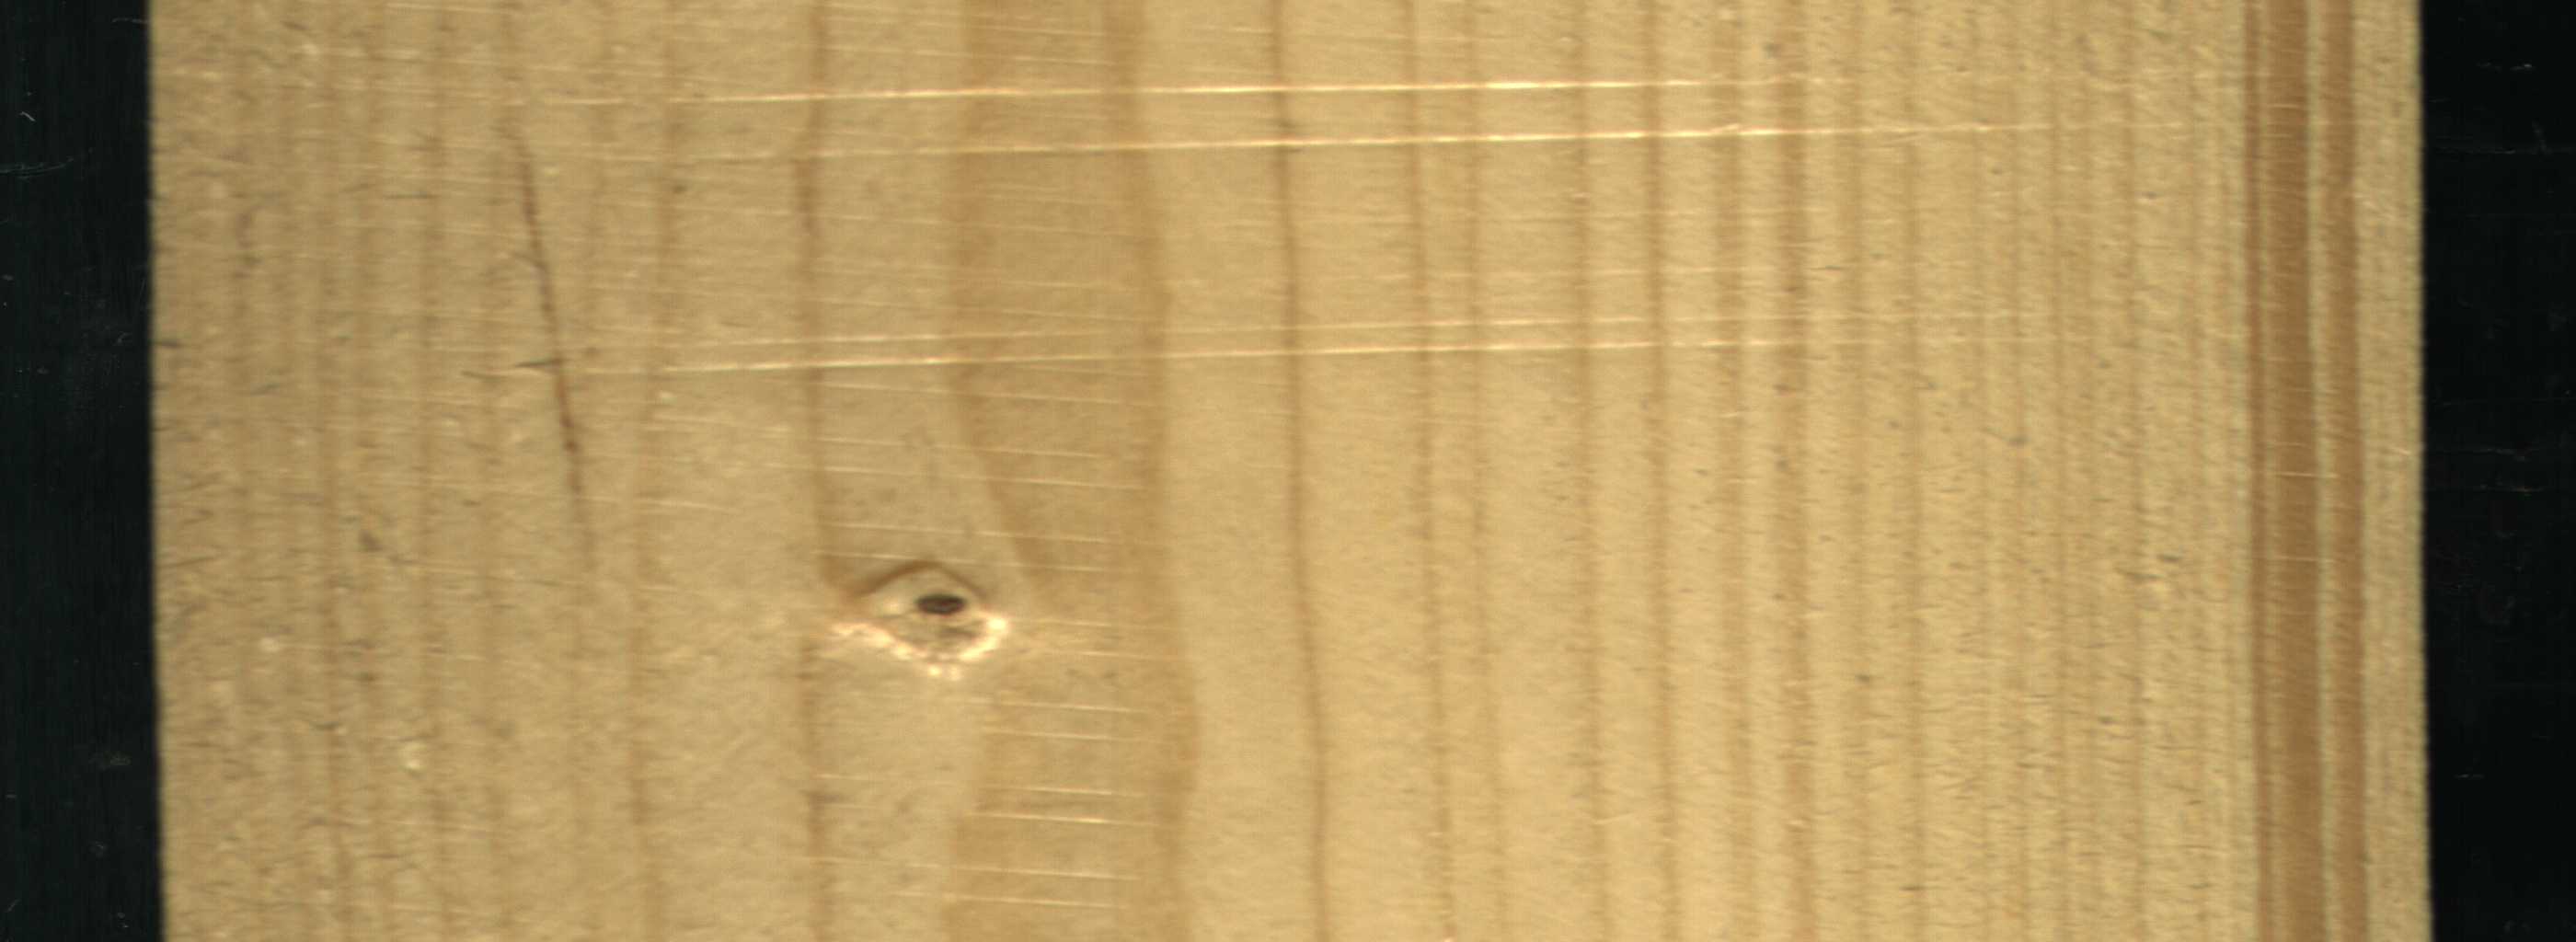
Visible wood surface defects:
resin
Quartzity
Live_Knot